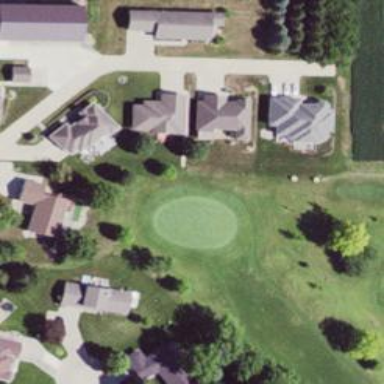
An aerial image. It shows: View of golf hole.